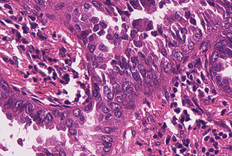
Tumor epithelial tissue: yes
Tumor-associated stroma tissue: yes
Normal tissue: no